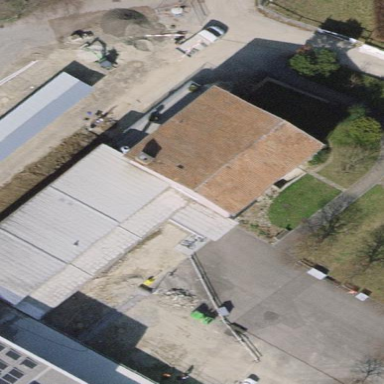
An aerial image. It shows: School building.